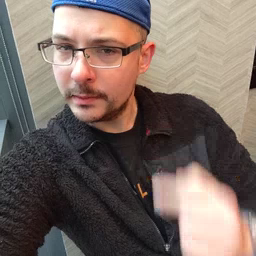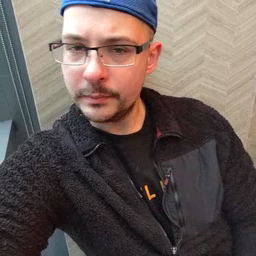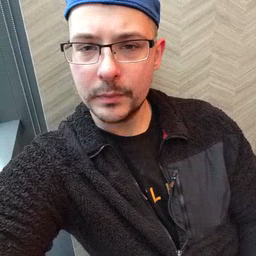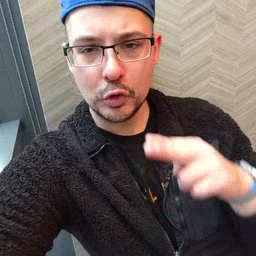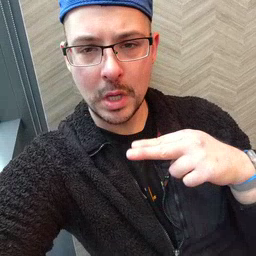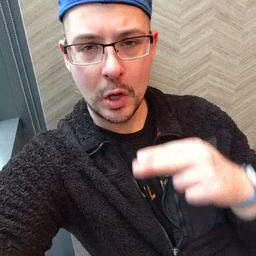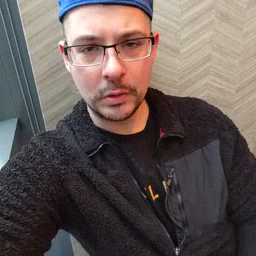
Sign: chair